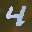
Label: 4